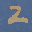
Label: 2